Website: macys
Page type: cross-sells
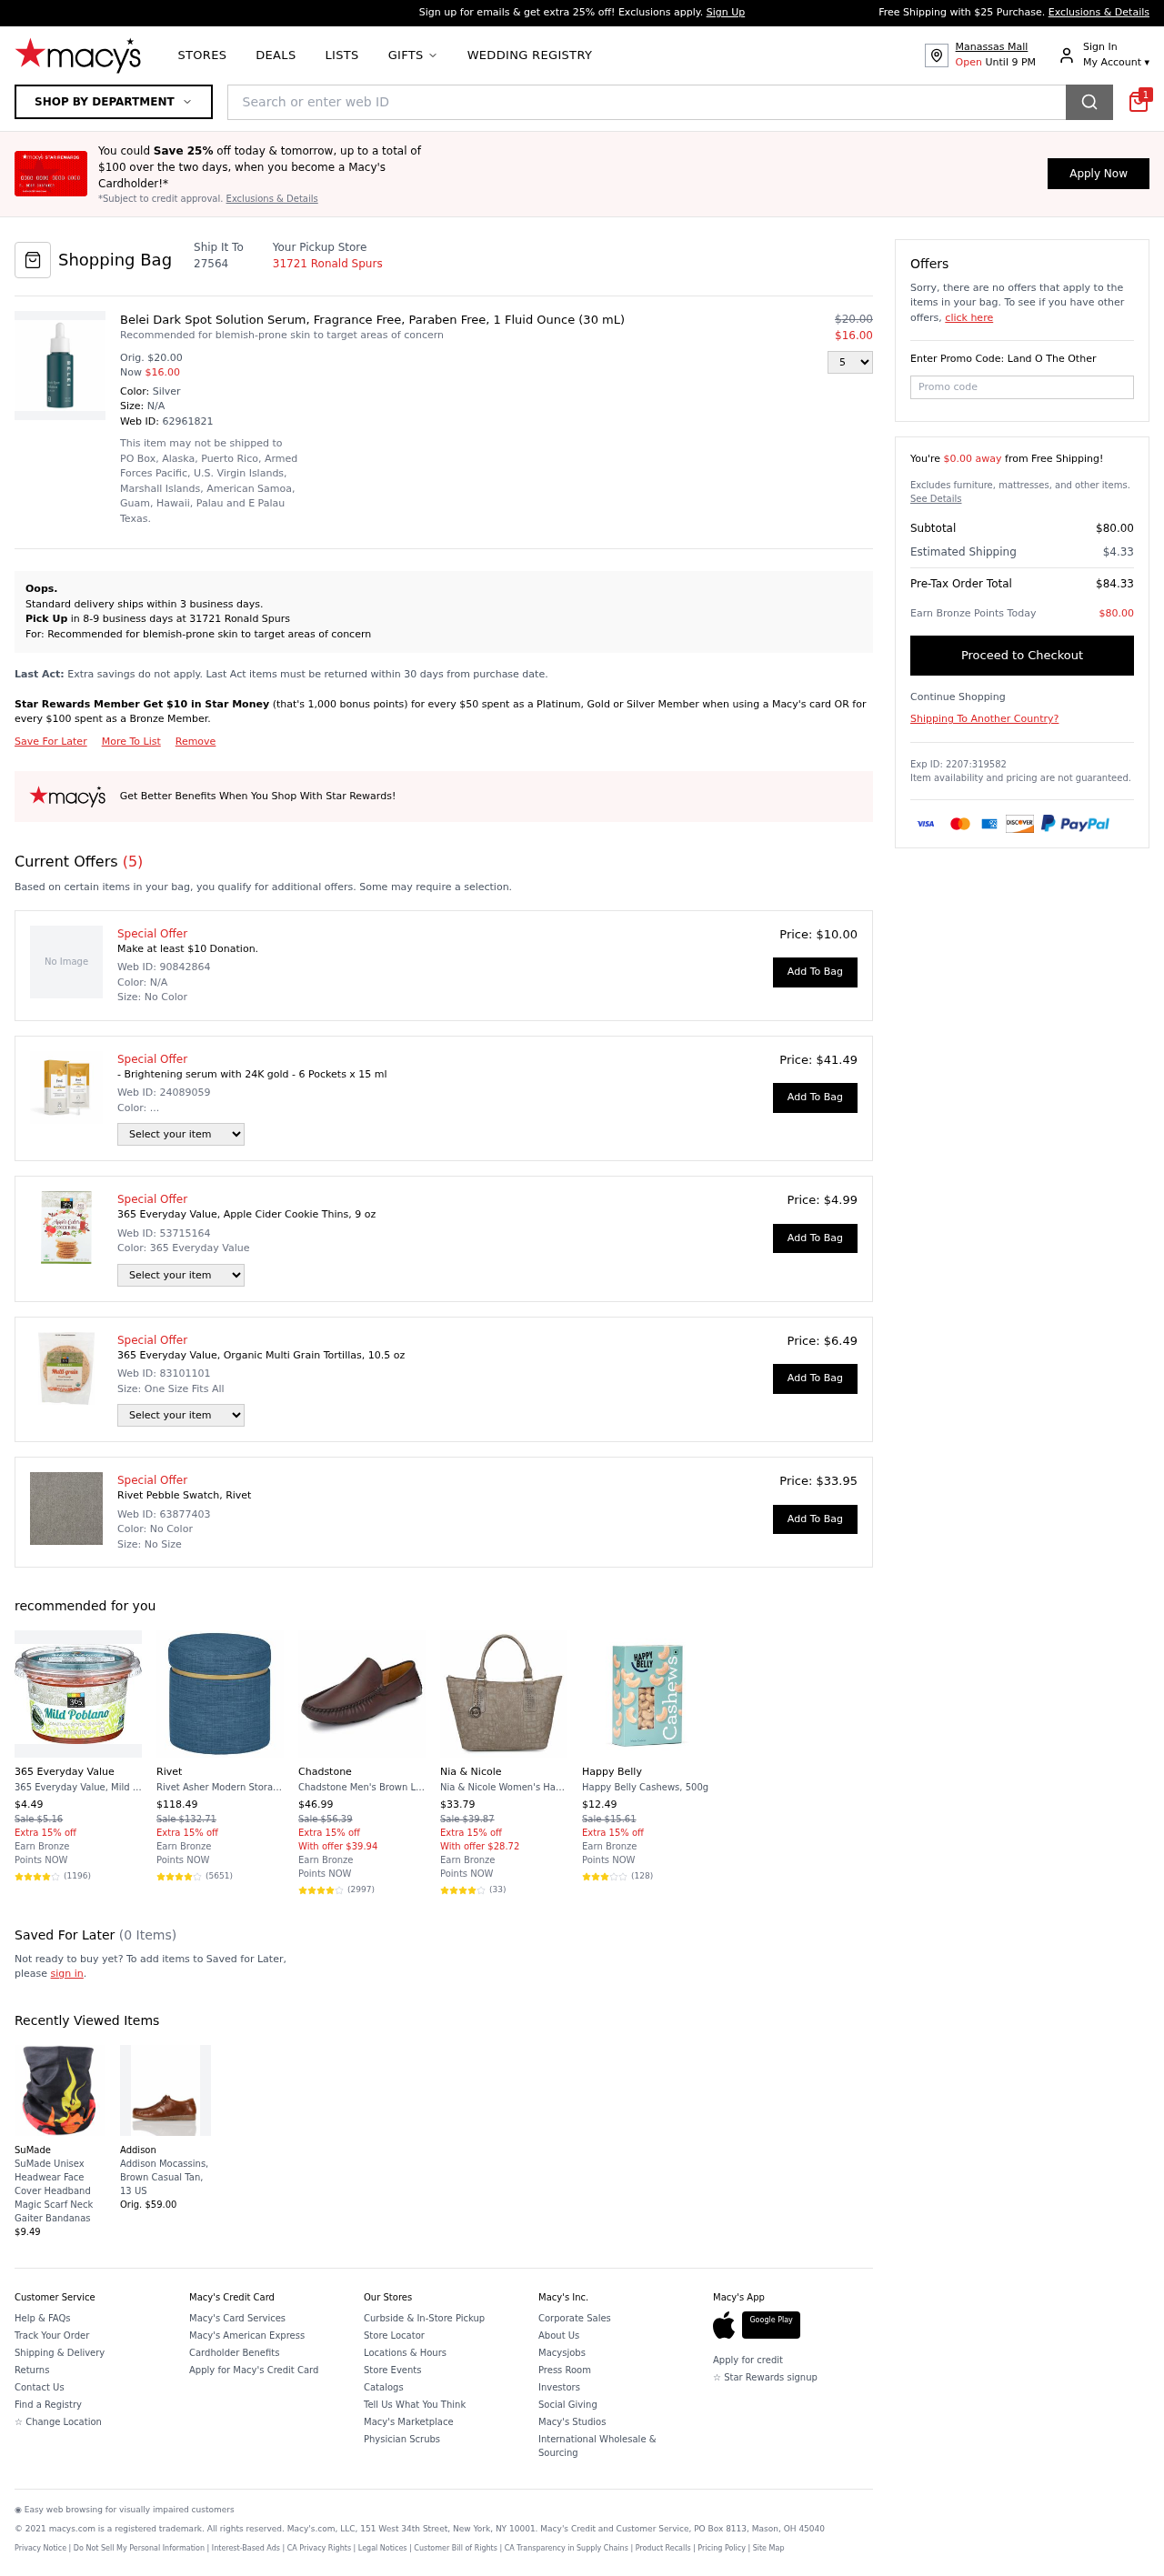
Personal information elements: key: PII_LOCATION1_STREET
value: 31721 Ronald Spurs
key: PII_POSTCODE
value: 27564
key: PII_PROMO_CODE
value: WELCOME07
Product elements: key: PRODUCT10_BRAND
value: Happy Belly
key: PRODUCT10_NAME
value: Happy Belly Cashews, 500g
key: PRODUCT10_NUM_RATINGS
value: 128
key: PRODUCT10_PRICE
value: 12.49
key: PRODUCT10_RATING
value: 3.9
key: PRODUCT11_BRAND
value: SuMade
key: PRODUCT11_NAME
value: SuMade Unisex Headwear Face Cover Headband Magic Scarf Neck Gaiter Bandanas
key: PRODUCT11_PRICE
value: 9.49
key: PRODUCT12_BRAND
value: Addison
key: PRODUCT12_NAME
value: Addison Mocassins, Brown Casual Tan, 13 US
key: PRODUCT12_PRICE
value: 59
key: PRODUCT1_DESC
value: Recommended for blemish-prone skin to target areas of concern
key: PRODUCT1_NAME
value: Belei Dark Spot Solution Serum, Fragrance Free, Paraben Free, 1 Fluid Ounce (30 mL)
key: PRODUCT1_PRICE
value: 16
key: PRODUCT1_QUANTITY
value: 5
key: PRODUCT2_NAME
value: - Brightening serum with 24K gold - 6 Pockets x 15 ml
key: PRODUCT2_PRICE
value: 41.49
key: PRODUCT3_NAME
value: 365 Everyday Value, Apple Cider Cookie Thins, 9 oz
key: PRODUCT3_PRICE
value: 4.99
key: PRODUCT4_NAME
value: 365 Everyday Value, Organic Multi Grain Tortillas, 10.5 oz
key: PRODUCT4_PRICE
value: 6.49
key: PRODUCT5_NAME
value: Rivet Pebble Swatch, Rivet
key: PRODUCT5_PRICE
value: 33.95
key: PRODUCT6_BRAND
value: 365 Everyday Value
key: PRODUCT6_NAME
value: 365 Everyday Value, Mild Poblano Cantina Style Salsa, 16 oz
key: PRODUCT6_NUM_RATINGS
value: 1196
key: PRODUCT6_PRICE
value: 4.49
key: PRODUCT6_RATING
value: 4.7
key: PRODUCT7_BRAND
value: Rivet
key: PRODUCT7_NAME
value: Rivet Asher Modern Storage Ottoman, 15.75"W, Fabric, Navy (Renewed)
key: PRODUCT7_NUM_RATINGS
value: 5651
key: PRODUCT7_PRICE
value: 118.49
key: PRODUCT7_RATING
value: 4.4
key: PRODUCT8_BRAND
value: Chadstone
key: PRODUCT8_NAME
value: Chadstone Men's Brown Loafers-7 UK (41 EU) (CH 141)
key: PRODUCT8_NUM_RATINGS
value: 2997
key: PRODUCT8_PRICE
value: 46.99
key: PRODUCT8_RATING
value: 4
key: PRODUCT9_BRAND
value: Nia & Nicole
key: PRODUCT9_NAME
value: Nia & Nicole Women's Handbag (Grey)
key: PRODUCT9_NUM_RATINGS
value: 33
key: PRODUCT9_PRICE
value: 33.79
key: PRODUCT9_RATING
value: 4.3
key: PRODUCT1_ORIGINAL_PRICE
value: $20.00
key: PRODUCT6_ORIGINAL_PRICE
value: Sale $5.16
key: PRODUCT7_ORIGINAL_PRICE
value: Sale $132.71
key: PRODUCT8_ORIGINAL_PRICE
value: Sale $56.39
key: PRODUCT9_ORIGINAL_PRICE
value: Sale $39.87
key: PRODUCT10_ORIGINAL_PRICE
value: Sale $15.61
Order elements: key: ORDER_ID
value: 62961821
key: ORDER_NUM_OFFERS
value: (5)
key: ORDER_FREE_SHIPPING_THRESHOLD
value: $0.00 away
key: ORDER_SUBTOTAL
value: $80.00
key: ORDER_SHIPPING_COST
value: $4.33
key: ORDER_TOTAL
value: $84.33
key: ORDER_POINTS_EARNED
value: $80.00
Search elements: key: HEADER_SEARCH
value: Search or enter web ID
Other elements: key: SAVED_NUM_ITEMS
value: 0